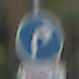
Verkehrszeichen: VorgeschriebeneFahrtrichtungRechts
Zusatzzeichen unten: SonstigeFahrzeugePersonengruppenFrei3
Umgebung: Outdoor, Urban
Tageszeit: MorningAfternoon
Wetter: Overcast
Licht: Natural
Jahreszeit: NotSpecified
Kontrast: LowContrast